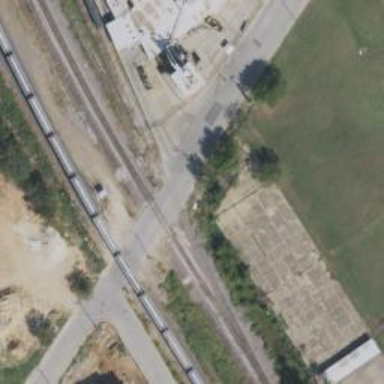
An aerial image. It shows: Level crossing along the railway.